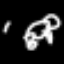
Label: frog